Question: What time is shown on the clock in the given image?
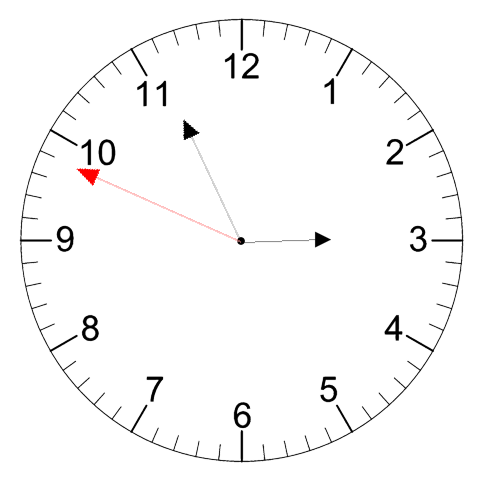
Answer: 02:55:49